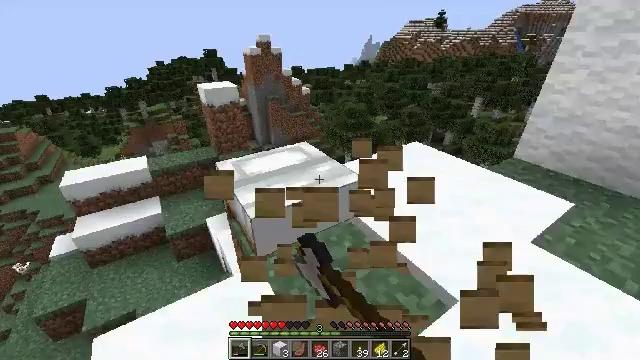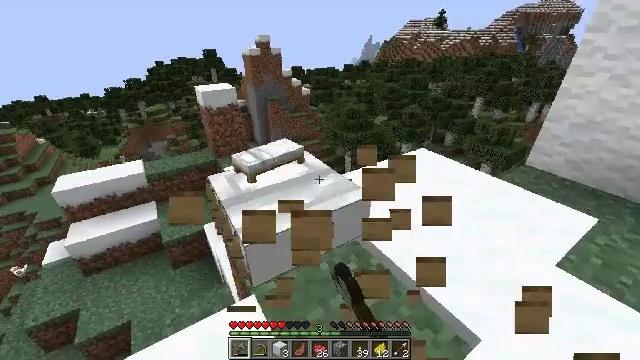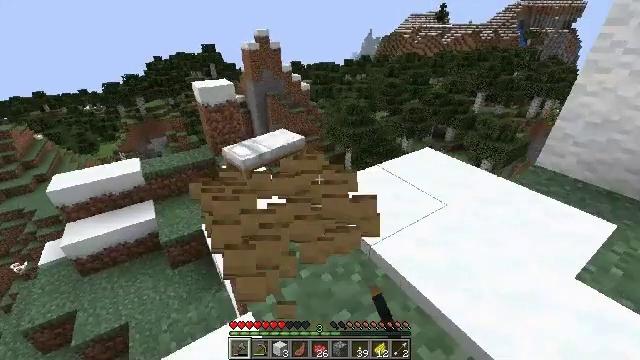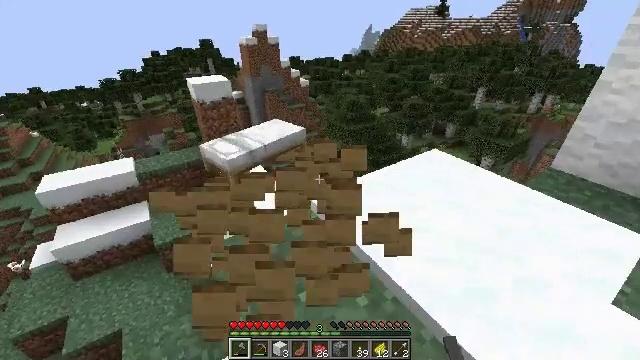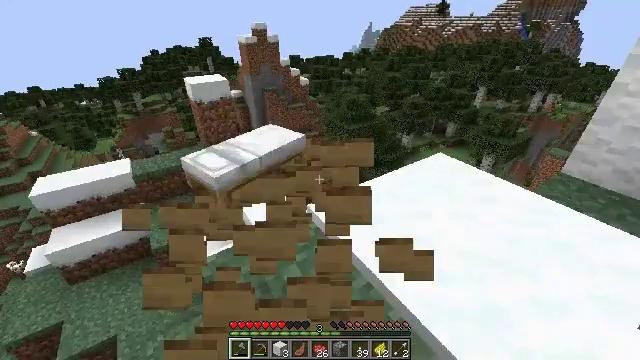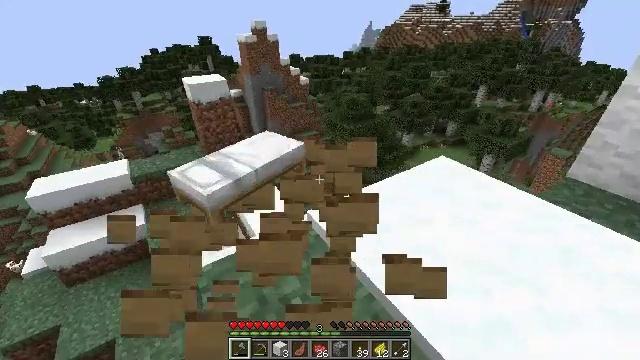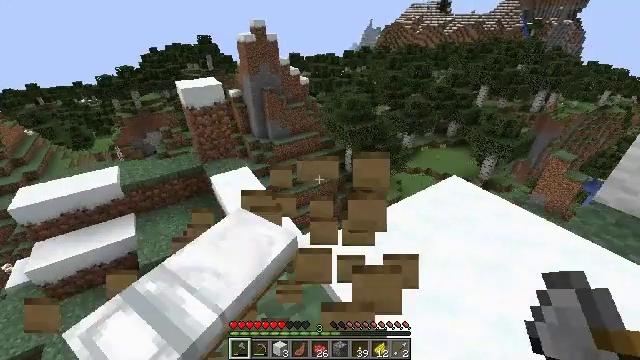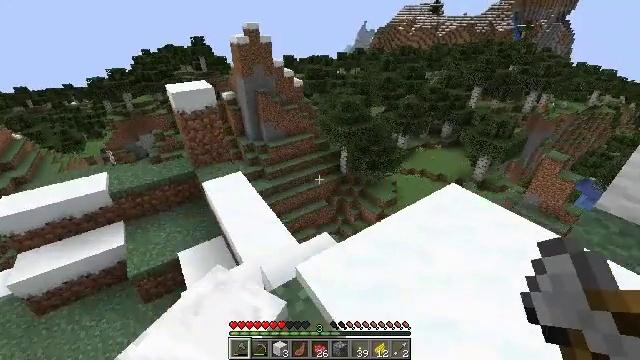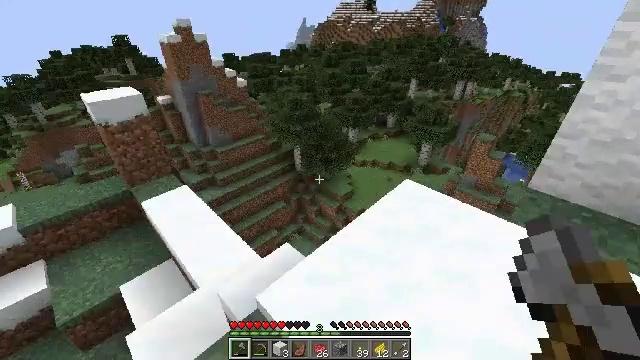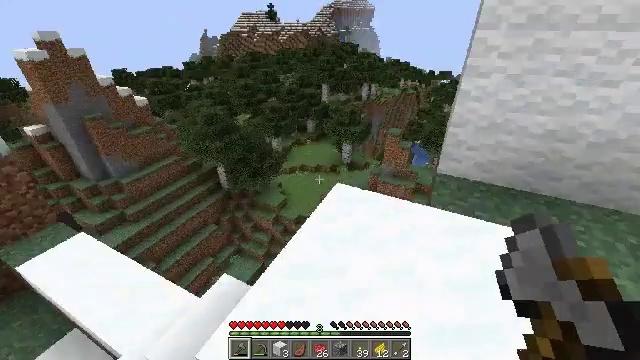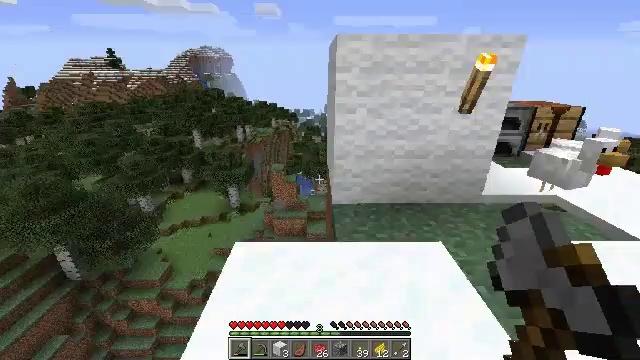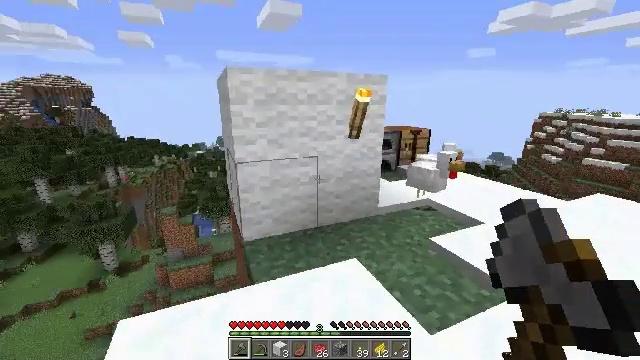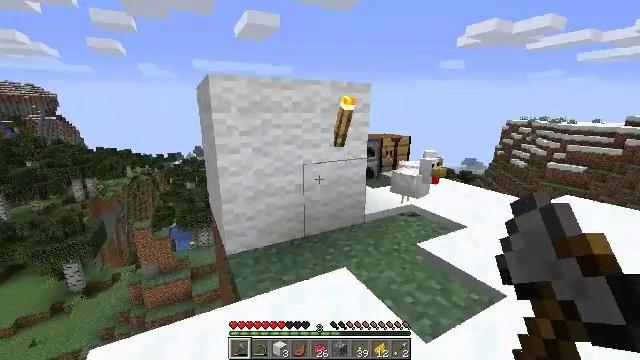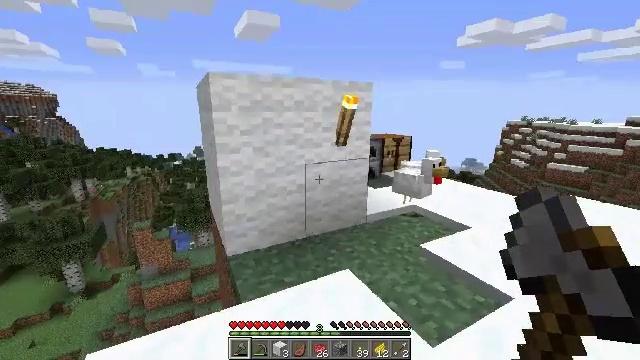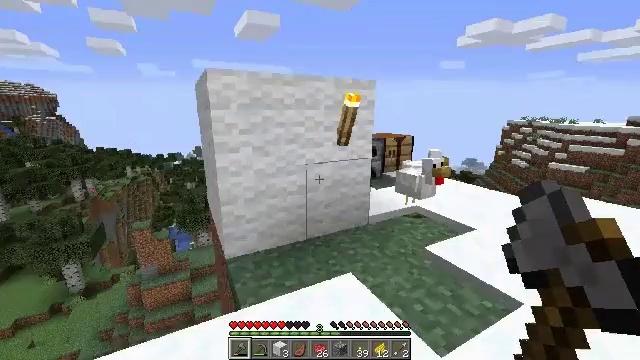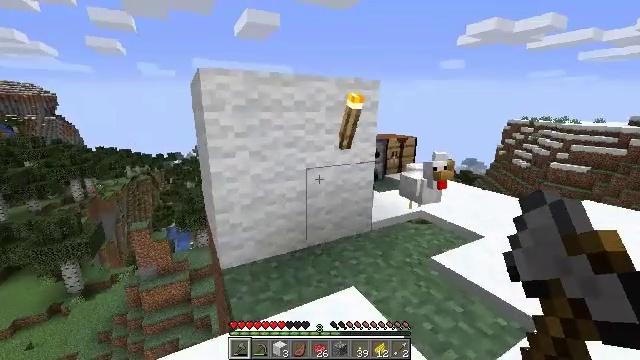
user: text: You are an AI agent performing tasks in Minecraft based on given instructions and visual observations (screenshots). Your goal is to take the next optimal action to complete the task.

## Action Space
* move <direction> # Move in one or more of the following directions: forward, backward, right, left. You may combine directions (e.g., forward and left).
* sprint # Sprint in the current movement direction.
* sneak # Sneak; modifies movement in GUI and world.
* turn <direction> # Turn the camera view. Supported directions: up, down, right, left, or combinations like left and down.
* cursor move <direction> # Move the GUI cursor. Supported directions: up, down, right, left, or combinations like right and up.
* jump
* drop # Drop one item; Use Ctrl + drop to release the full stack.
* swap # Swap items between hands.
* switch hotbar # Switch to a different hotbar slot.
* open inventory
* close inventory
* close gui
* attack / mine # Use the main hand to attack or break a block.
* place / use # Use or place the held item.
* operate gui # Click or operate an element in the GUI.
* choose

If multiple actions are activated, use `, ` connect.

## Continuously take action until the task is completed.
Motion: motion action
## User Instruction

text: Obtain white wool for building.
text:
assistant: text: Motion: move forward
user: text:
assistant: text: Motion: move forward, turn down
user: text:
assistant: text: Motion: move forward, turn down
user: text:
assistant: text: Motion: move forward
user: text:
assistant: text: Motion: move forward
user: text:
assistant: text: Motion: move forward
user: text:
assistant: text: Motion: move forward, turn right
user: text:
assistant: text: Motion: move forward, turn right
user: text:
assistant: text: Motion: move forward, turn right and up
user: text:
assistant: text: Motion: move forward, turn right and up
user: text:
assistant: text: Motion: turn right and up
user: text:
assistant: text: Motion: turn right and up
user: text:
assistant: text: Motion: move forward
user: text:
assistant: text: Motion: move forward
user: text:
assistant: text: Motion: move forward
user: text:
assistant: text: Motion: move forward
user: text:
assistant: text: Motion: move forward
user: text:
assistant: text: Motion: move forward
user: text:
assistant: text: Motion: move forward
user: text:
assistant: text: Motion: move forward
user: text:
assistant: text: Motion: move forward, turn left and down
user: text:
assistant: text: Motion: move forward, turn left and down
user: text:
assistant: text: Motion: move forward, turn left
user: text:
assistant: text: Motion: move forward, turn left, attack / mine
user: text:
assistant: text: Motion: attack / mine
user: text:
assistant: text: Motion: attack / mine
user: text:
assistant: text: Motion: attack / mine
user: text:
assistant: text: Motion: attack / mine
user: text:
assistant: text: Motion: attack / mine
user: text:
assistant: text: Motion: attack / mine